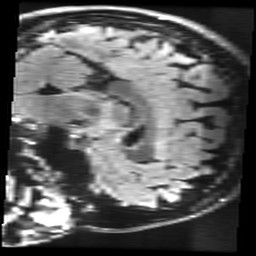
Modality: FLAIR
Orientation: sagittal
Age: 28
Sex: female
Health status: healthy
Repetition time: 12 s
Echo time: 0.09782 s